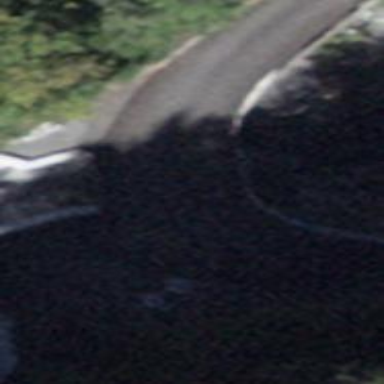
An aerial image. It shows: Unclassified road with bridge.